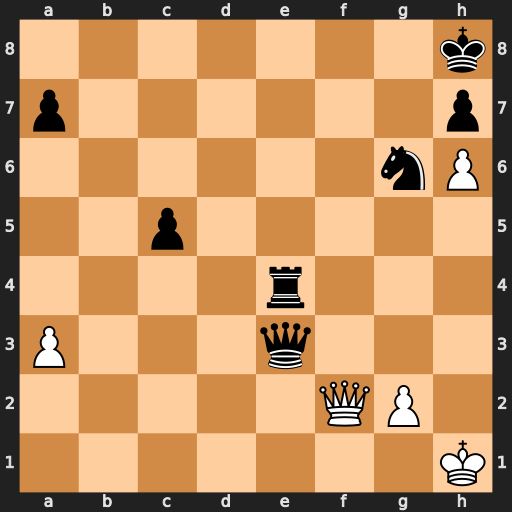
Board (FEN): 7k/p6p/6nP/2p5/4r3/P3q3/5QP1/7K
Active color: w
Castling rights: -
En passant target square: -
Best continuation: Qf6+ Kg8 Qg7#